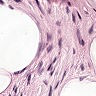
Metastatic tissue present: no